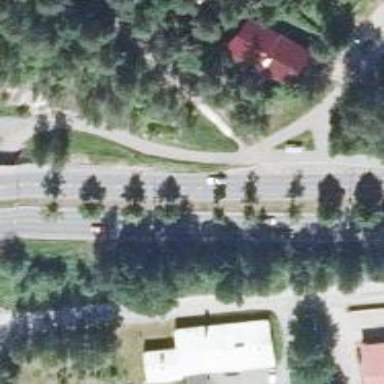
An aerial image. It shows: Cycleway.